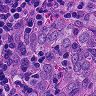
Metastatic tissue present: yes